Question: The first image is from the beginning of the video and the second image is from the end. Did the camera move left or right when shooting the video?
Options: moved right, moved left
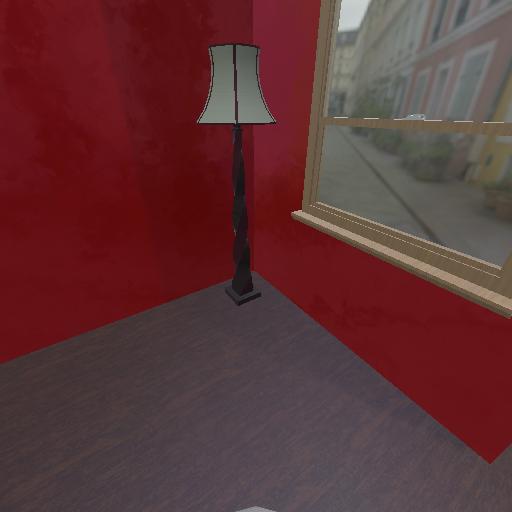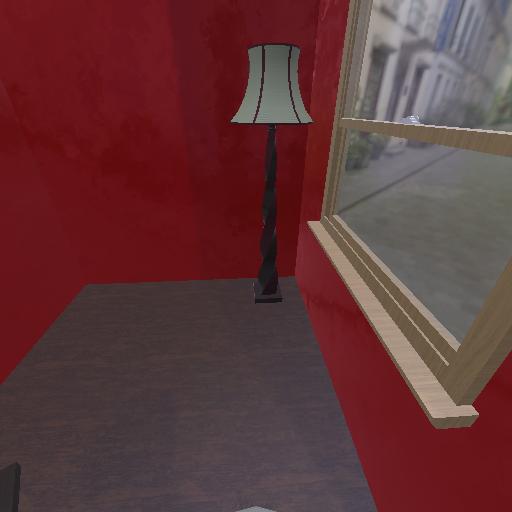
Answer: moved right